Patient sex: M
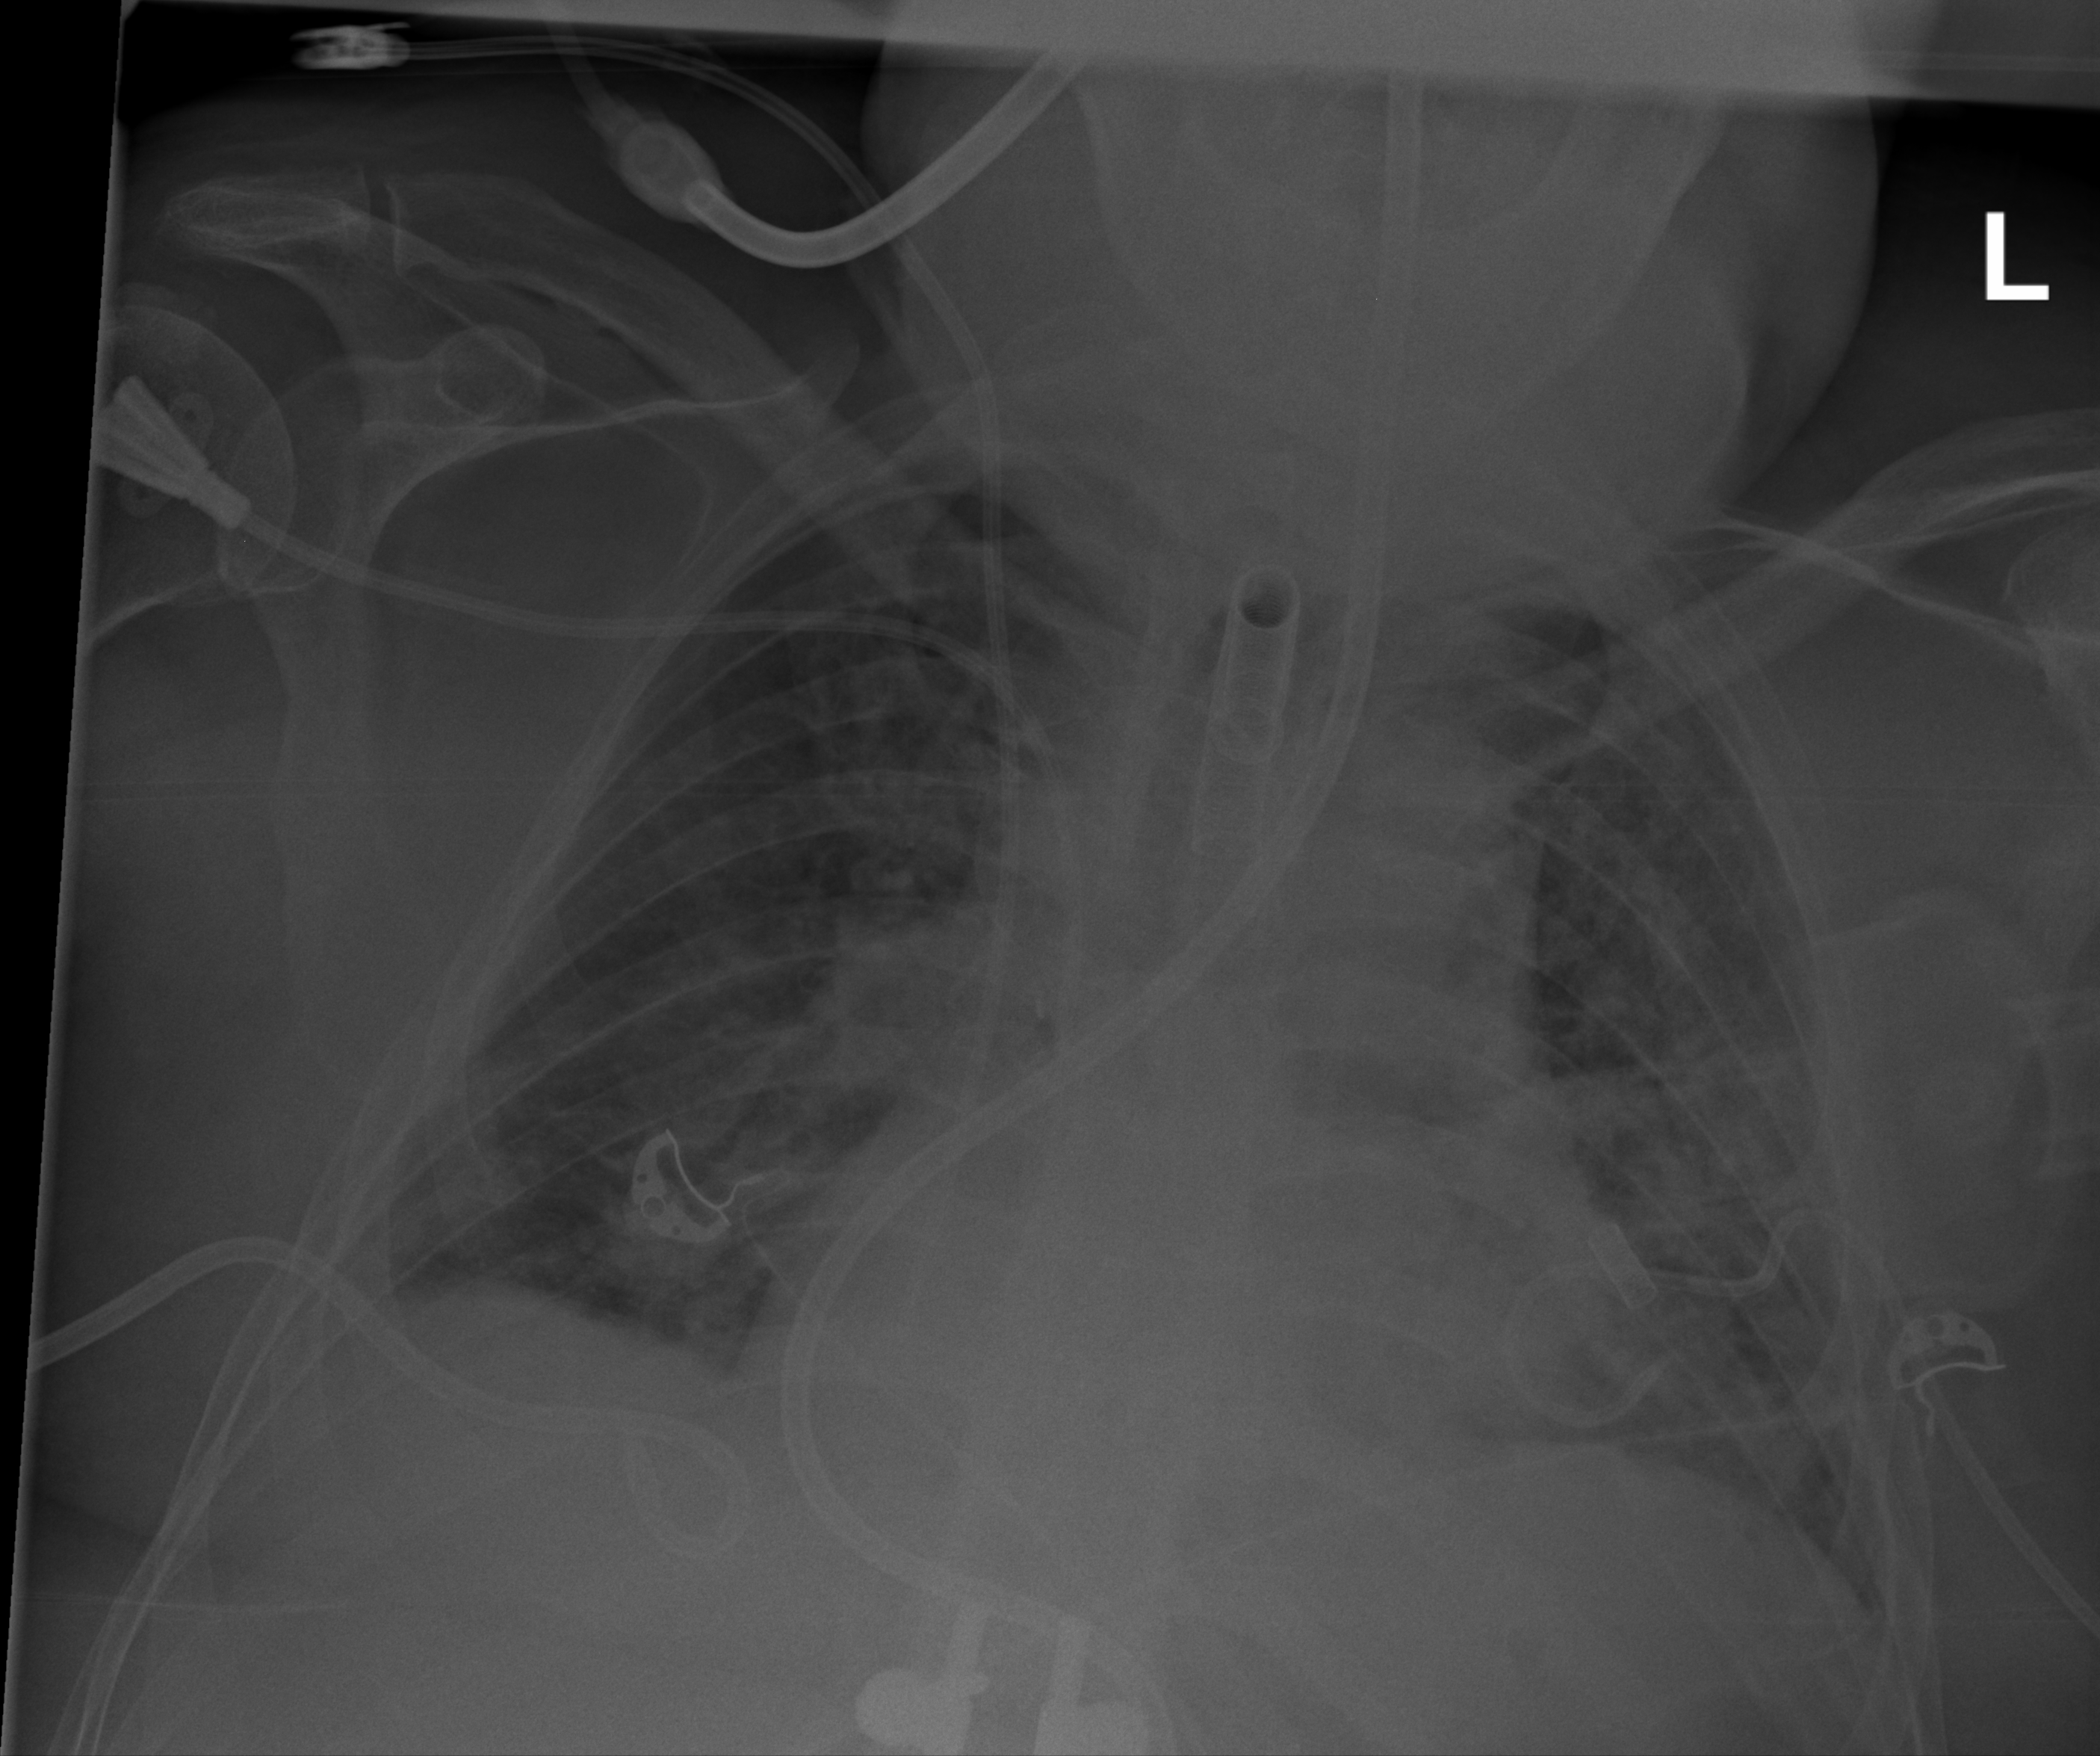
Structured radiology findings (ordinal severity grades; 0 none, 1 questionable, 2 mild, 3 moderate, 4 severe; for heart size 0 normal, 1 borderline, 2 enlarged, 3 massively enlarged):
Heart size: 2
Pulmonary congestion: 2
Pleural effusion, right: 1
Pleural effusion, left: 2
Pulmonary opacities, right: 1
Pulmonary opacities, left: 2
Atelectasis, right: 2
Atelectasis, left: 1